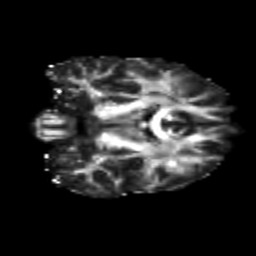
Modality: FA
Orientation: coronal
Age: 28
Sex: female
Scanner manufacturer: siemens
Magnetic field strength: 3 T
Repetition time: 3.5 s
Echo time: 0.125 s